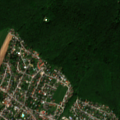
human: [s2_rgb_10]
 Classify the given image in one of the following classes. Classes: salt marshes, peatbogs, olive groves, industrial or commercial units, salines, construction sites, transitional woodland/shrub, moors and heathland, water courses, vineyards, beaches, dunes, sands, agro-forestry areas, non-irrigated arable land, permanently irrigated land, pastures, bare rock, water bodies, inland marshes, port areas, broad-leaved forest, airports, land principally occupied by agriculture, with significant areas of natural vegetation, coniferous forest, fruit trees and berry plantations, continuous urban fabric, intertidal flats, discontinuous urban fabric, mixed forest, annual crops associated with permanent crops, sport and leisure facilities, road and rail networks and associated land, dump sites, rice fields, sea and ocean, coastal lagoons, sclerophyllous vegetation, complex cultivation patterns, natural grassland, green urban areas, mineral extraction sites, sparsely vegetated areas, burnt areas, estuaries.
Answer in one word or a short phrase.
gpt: discontinuous urban fabric, land principally occupied by agriculture, with significant areas of natural vegetation, broad-leaved forest